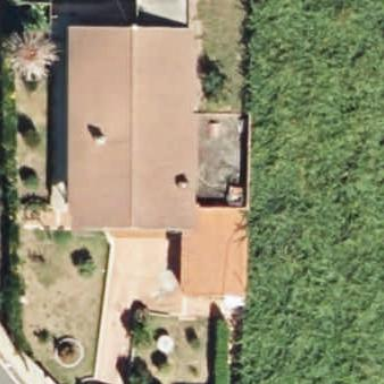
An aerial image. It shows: Simple and straightforward house.